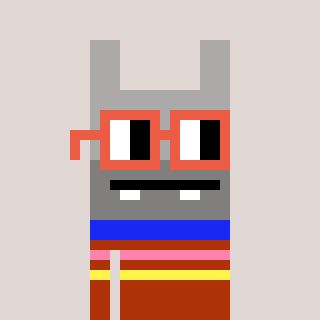
a pixel art character with square orange glasses, a rabbit-shaped head and a hotbrown-colored body on a warm background